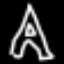
Label: The Eiffel Tower